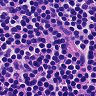
Metastatic tissue present: no